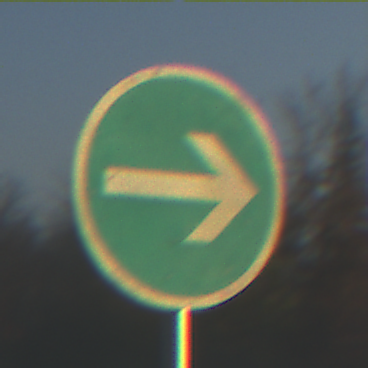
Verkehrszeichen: VorgeschriebeneFahrtrichtungHierRechts
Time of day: SunriseSunset
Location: Outdoor (Nature)
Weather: Clear
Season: NotSpecified
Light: Natural